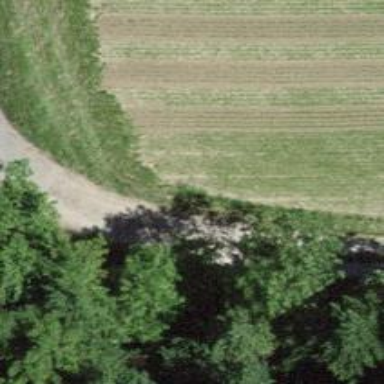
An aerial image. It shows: Gravel track with grade3 tracktype.